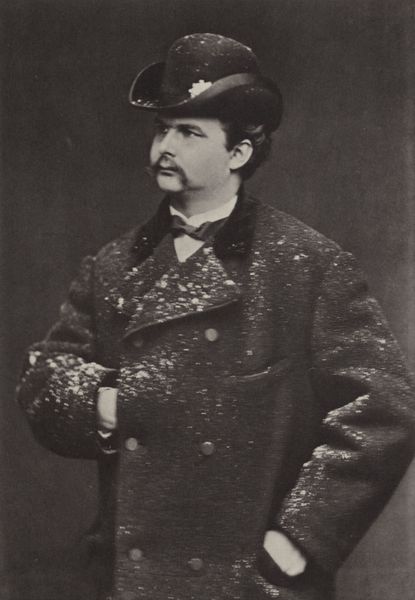
Titel: König Ludwig II., eine der letzten Aufnahmen
Künstler: Joseph Albert
Standort: München
Institution: Geheimes Hausarchiv
Schlagwörter: dunkel, hand, mann, schatten, weiß, blume, frisur, geste, grau, haar, hell, hintergrund, hut, licht, ohr, profil, schwarz, blick, schnee, schleife, anzug, bart, hemd, jacke, schnurrbart, arm, augen, kragen, samt, stehen, bild, bildnis, hände, portrait, porträt, kalt, haare, mantel, pose, stehend, kinn, lippen, ohren, wangen, haltung, winter, hands, hat, könig, napoleon, soldier, white, schnäuzer, black, collar, dark, dick, dress, face, grey, hair, nose, old, schnauz, sleeve, wall, ernst, picture, knöpfe, fleige, fliege, revers, schnauzbart, schnauzer, krempe, geschlossen, foto, fotografie, photographie, fett, melone, wei, stolz, bayern, stern, portait, seite, police, polizist, schwarzweiß, manschetten, posieren, proträt, tasche, photo, profile, halbprofil, schnauze, flower, man, knopfreihe, background, ear, head, young, manteltasche, binder, brave, eyes, suit, snow, oberlippenbart, paper, black and white, look, weißes hemd, chin, coat, mouth, buttons, beard, aufnahme, jacket, fot, british, ludwig, tie, human, arms, cape, cloak, mantle, neck, jackentasche, schneeflocken, cat, ears, pocket, pockets, thinking, ludwig ii, ludwig ii., gestellt, eye, wärmen, bärtchen, lips, cheek, heat, cold, top hat, der zweite, shirt, standing, bow, body, star, angry, photograph, photography, bottom, knopfreihen, russian, bowler, brusttasche, button, king louis ii, könig ludwig ii., napoleonisch, á la napoleon, ludwig der zweite, bayerischer könig, zweireiher, sheriff, bowtie, mustache, moustache, bowl, sleeves, image, serious, trenchcoat, gun, tporträt, kunsthistoriker, kälte, assassin, oldfashioned, 19th century, 1920, 1890, 1901, 1910, warm, lodwig, brows, mensch, nadal, napoleongesture, pea coat, ludwig von bayern, wintercoat, 20th century, short hair, mustasch, bowler hat, vintage, sinister, politician, snowing, proud, bead, hand in pocket, mustach, dignified, badge, gangster, fotography, kitel, schnurbart, stalin, balck and white, snw, homme, policier, cherif, old picture, bildniss, moustace, double breasted, papillon, wary, not happy, suspicious, keeping warm, staying warm, hand in coat, dark background, flakes, flake, weimar, schnurrbar, schnurbar, buttns, nepice, napoleonhaltung, napoleonverschnitt